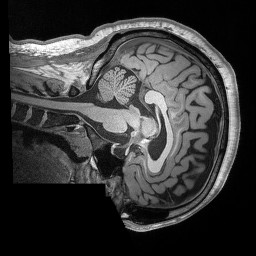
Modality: T1w
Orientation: sagittal
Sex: male
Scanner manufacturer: siemens
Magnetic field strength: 3 T
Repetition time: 2.53 s
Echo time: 0.00164 s